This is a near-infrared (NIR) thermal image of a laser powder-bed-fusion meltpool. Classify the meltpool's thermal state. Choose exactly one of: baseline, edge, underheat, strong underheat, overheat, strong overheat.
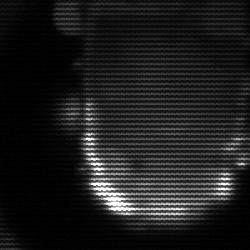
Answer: baseline